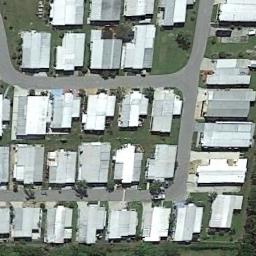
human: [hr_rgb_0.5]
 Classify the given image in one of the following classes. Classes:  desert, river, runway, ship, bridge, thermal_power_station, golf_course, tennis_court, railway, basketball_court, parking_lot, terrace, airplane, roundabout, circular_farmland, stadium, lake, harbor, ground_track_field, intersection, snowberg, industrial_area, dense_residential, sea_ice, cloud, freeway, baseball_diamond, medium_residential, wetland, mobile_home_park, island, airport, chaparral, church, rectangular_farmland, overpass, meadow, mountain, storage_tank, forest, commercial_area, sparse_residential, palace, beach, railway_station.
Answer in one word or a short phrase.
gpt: mobile_home_park